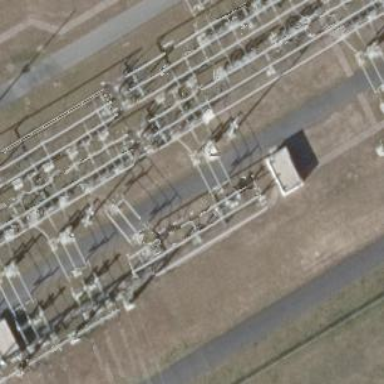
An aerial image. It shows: Power line carrying busbar.